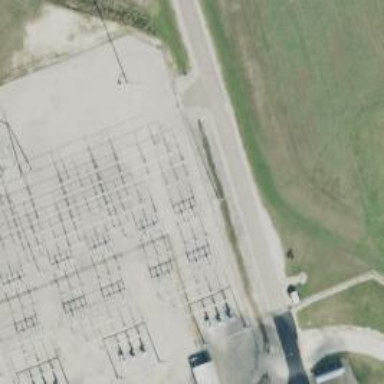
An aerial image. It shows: Switch for power supply.